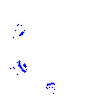
Particle: kaon